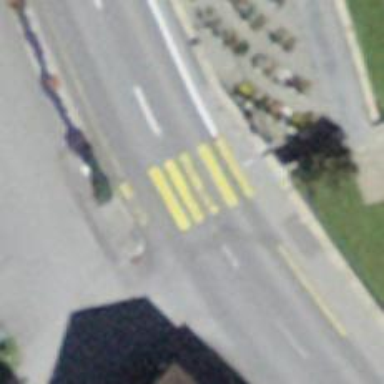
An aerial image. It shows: Zebra crossing on the road.